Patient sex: M
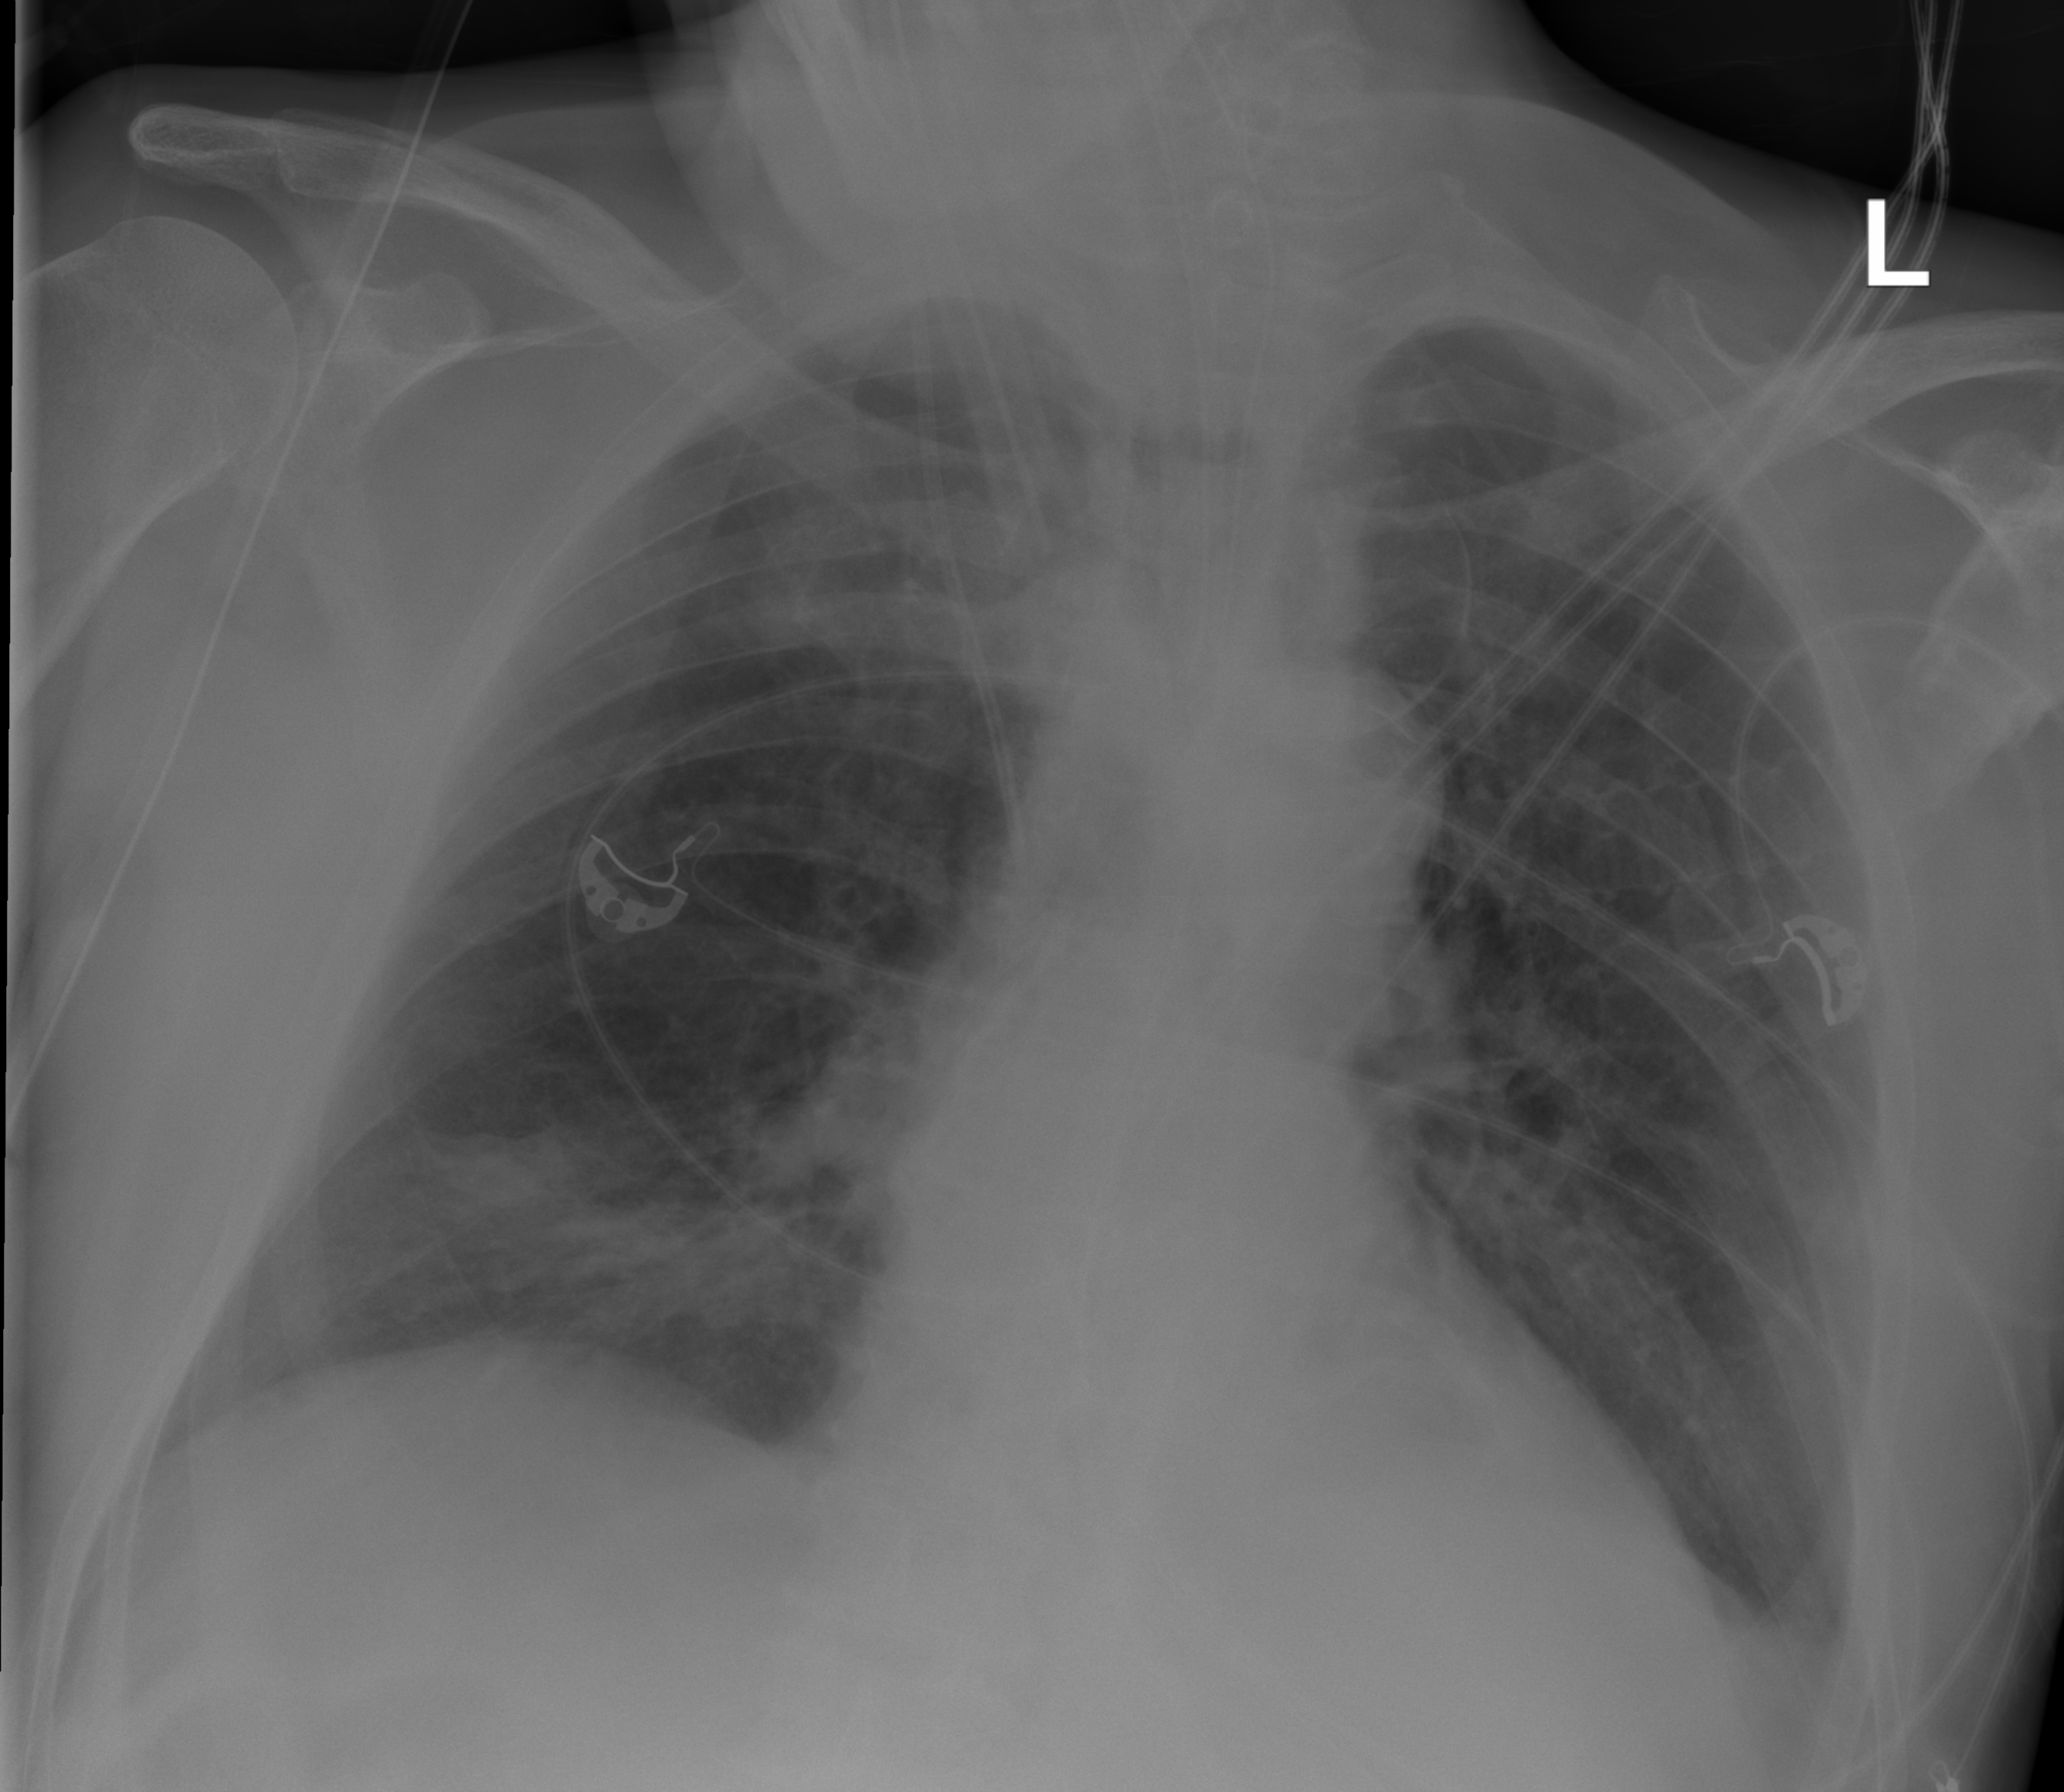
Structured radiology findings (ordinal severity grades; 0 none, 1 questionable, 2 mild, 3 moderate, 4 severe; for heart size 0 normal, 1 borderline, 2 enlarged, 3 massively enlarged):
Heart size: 2
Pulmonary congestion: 0
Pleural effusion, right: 0
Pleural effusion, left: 0
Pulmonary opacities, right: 0
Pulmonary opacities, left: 0
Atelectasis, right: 2
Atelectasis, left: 0